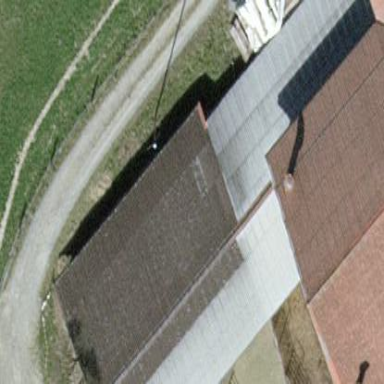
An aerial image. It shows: Farm auxiliary building.